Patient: sex F, age 77
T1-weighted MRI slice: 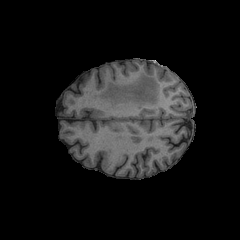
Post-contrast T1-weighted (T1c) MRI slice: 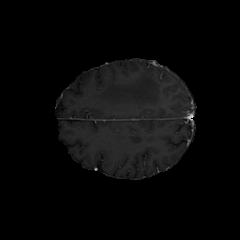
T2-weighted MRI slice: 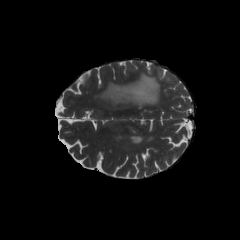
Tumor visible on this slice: yes
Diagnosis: Glioblastoma, IDH-wildtype
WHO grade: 4